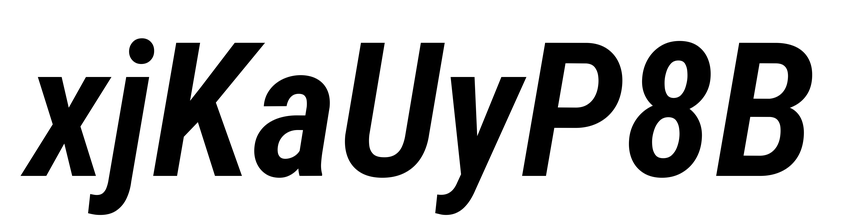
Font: Roboto-Italic_Condensed_SemiBold_Italic